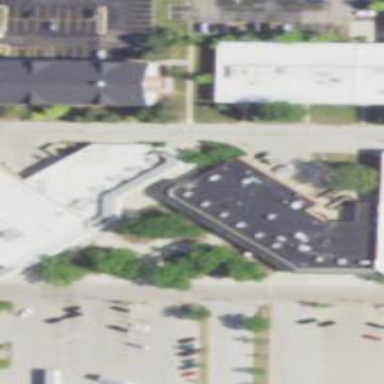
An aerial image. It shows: Retail building.